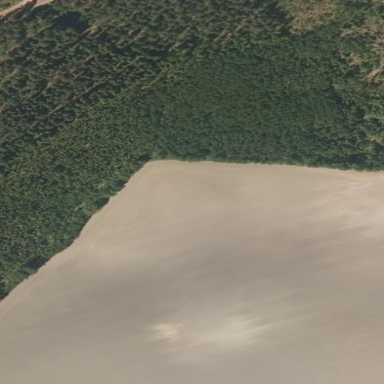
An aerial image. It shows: Woodland with evergreen needle-leaved trees.